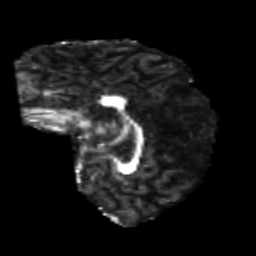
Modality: FA
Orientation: sagittal
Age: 24
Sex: female
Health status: healthy
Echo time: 0.074 s